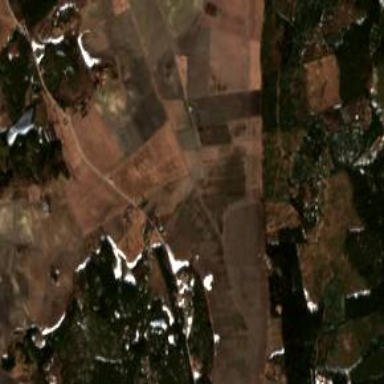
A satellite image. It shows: Picturesque farmland scene.